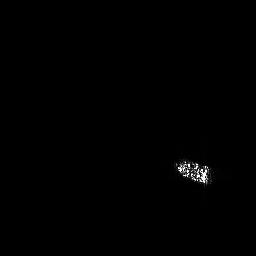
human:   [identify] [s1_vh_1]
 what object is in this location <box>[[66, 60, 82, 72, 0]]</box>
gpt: <ref>1 medium ship at the right</ref>